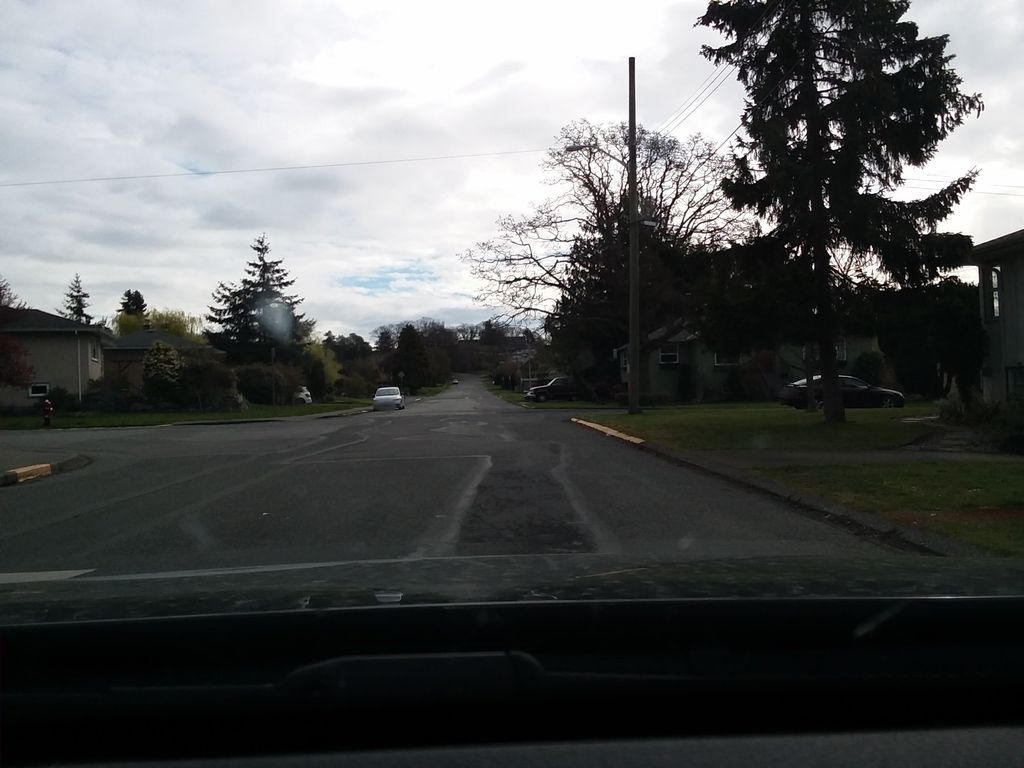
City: victoria